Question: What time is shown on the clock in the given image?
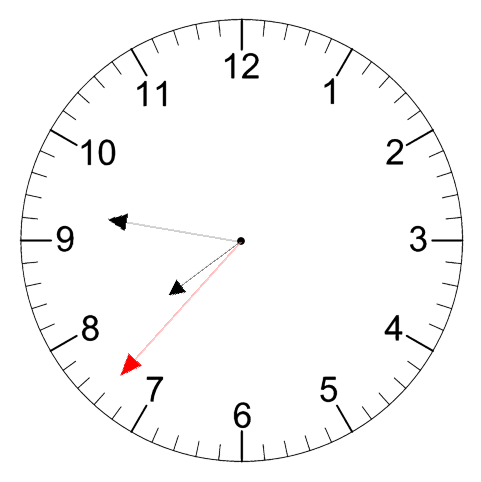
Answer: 07:46:37